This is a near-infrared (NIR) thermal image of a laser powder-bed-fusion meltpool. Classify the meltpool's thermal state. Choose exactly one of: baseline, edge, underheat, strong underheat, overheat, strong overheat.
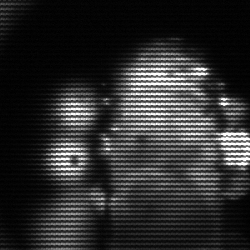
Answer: strong underheat